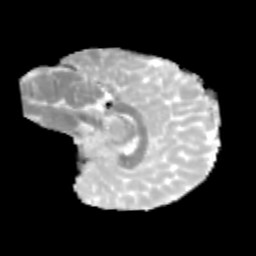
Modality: MD
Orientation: sagittal
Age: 10
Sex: male
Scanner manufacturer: siemens
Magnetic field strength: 3 T
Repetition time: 3.8 s
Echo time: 0.07 s